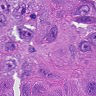
Metastatic tissue present: yes